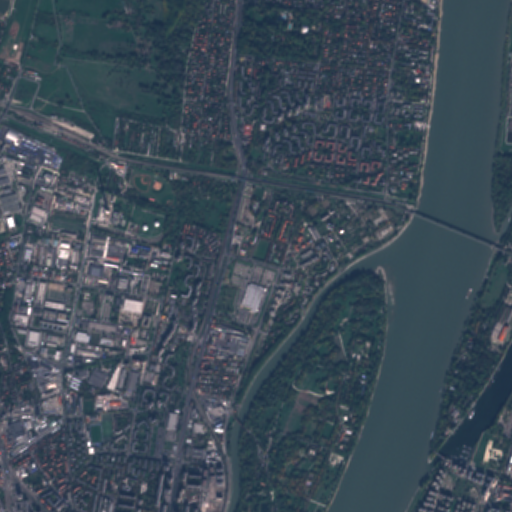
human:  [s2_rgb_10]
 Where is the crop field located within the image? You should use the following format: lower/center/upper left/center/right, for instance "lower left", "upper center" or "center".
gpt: The crop field is located in the upper left of the image.
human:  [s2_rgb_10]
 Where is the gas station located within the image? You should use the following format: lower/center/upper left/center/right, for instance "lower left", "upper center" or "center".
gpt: The gas station is located in the lower center of the image.
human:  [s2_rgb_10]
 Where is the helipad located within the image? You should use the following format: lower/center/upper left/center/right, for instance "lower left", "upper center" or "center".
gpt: The helipad is located in the lower right of the image.
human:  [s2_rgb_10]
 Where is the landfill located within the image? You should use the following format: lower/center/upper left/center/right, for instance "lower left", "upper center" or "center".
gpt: The landfill is located in the upper left of the image.
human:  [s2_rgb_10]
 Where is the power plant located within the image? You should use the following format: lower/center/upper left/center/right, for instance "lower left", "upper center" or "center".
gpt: The power plant is located in the center left of the image.
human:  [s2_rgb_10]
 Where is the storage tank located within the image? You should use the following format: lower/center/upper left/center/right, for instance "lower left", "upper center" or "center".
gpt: The storage tank is located in the center left of the image.
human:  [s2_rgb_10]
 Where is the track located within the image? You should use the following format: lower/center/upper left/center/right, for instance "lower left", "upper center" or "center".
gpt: The track is located in the lower left of the image.
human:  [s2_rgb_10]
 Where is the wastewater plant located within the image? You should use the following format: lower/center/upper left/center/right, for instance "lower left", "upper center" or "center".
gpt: The wastewater plant is located in the upper right of the image.
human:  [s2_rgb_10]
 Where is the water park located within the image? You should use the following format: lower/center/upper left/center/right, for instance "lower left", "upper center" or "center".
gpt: The water park is located in the upper center of the image.
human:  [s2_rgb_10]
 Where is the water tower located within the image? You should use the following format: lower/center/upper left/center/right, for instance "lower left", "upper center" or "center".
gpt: The water tower is located in the center of the image.
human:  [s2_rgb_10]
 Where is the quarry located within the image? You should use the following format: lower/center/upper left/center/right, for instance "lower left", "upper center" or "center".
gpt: There is no quarry in the image.